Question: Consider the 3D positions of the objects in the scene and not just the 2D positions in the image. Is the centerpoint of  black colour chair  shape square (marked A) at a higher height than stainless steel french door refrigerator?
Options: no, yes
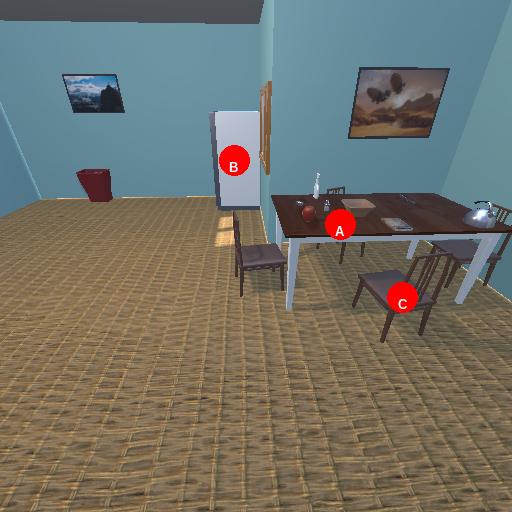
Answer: no